Field crop: maize
Growth stage: 2
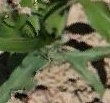
Species: maize